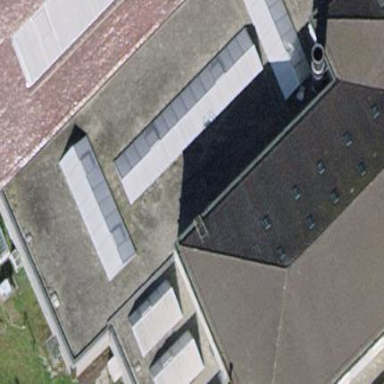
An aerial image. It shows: Industrial building with flat roof colored silver.